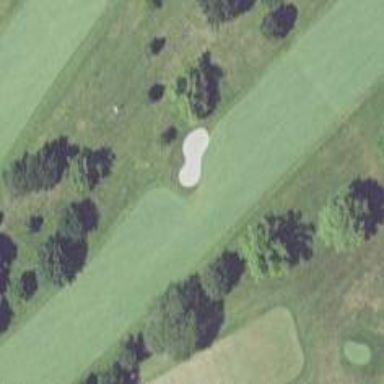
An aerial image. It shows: View of golf hole.